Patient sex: F
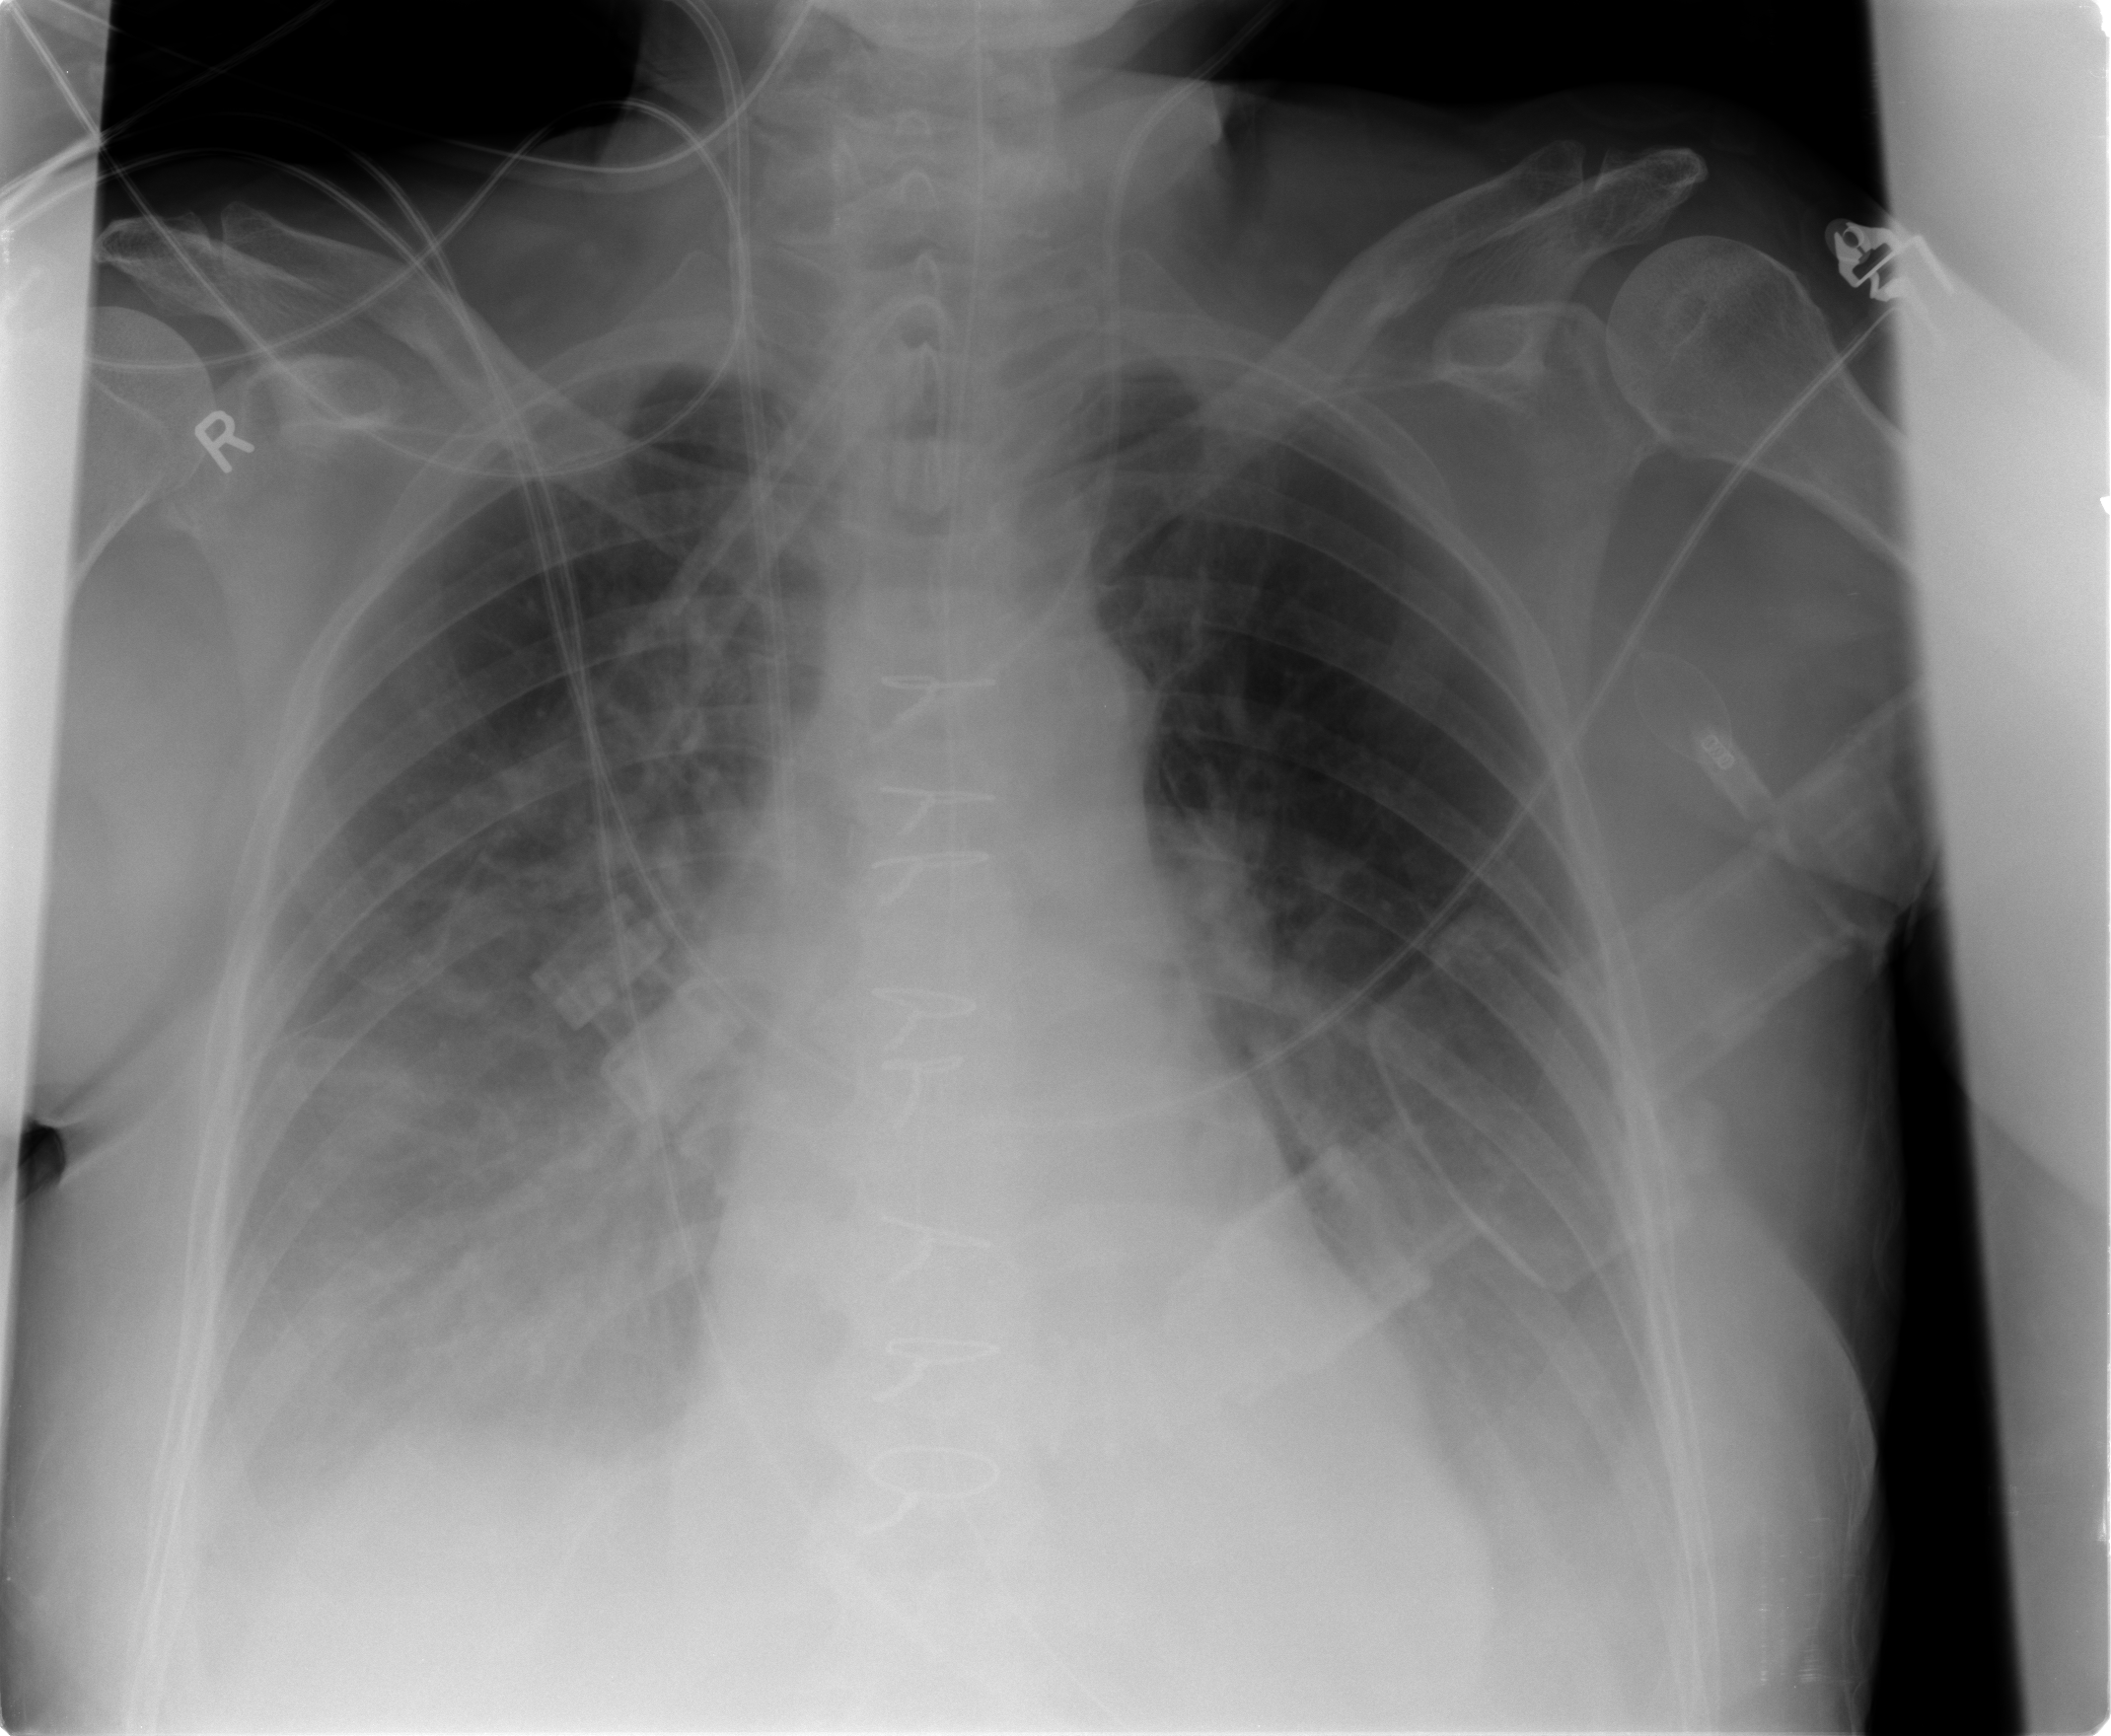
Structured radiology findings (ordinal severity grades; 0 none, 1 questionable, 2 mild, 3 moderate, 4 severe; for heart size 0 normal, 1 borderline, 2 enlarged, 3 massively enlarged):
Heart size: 0
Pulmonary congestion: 2
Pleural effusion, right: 2
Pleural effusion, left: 2
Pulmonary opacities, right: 0
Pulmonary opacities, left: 0
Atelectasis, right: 2
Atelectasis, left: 2